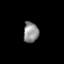
Tissue: prostate
Cell type: Fibroblasts
Senescence score: 0.696
Nuclear area (px): 301
Mean DAPI intensity: 143.169